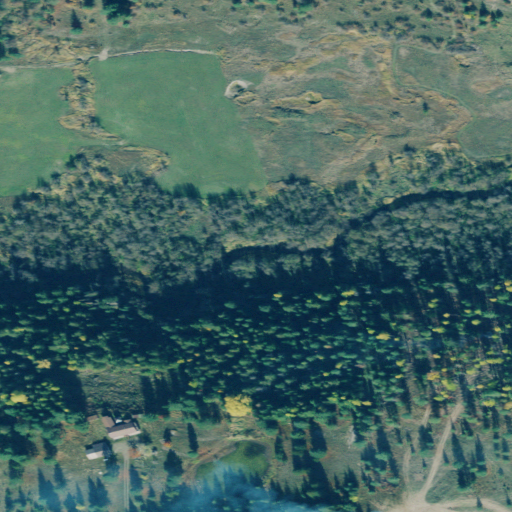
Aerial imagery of valley in Montana named Beaver Gulch containing herbaceous wetlands, evergreen forest, shrub, woody wetlands, and open development